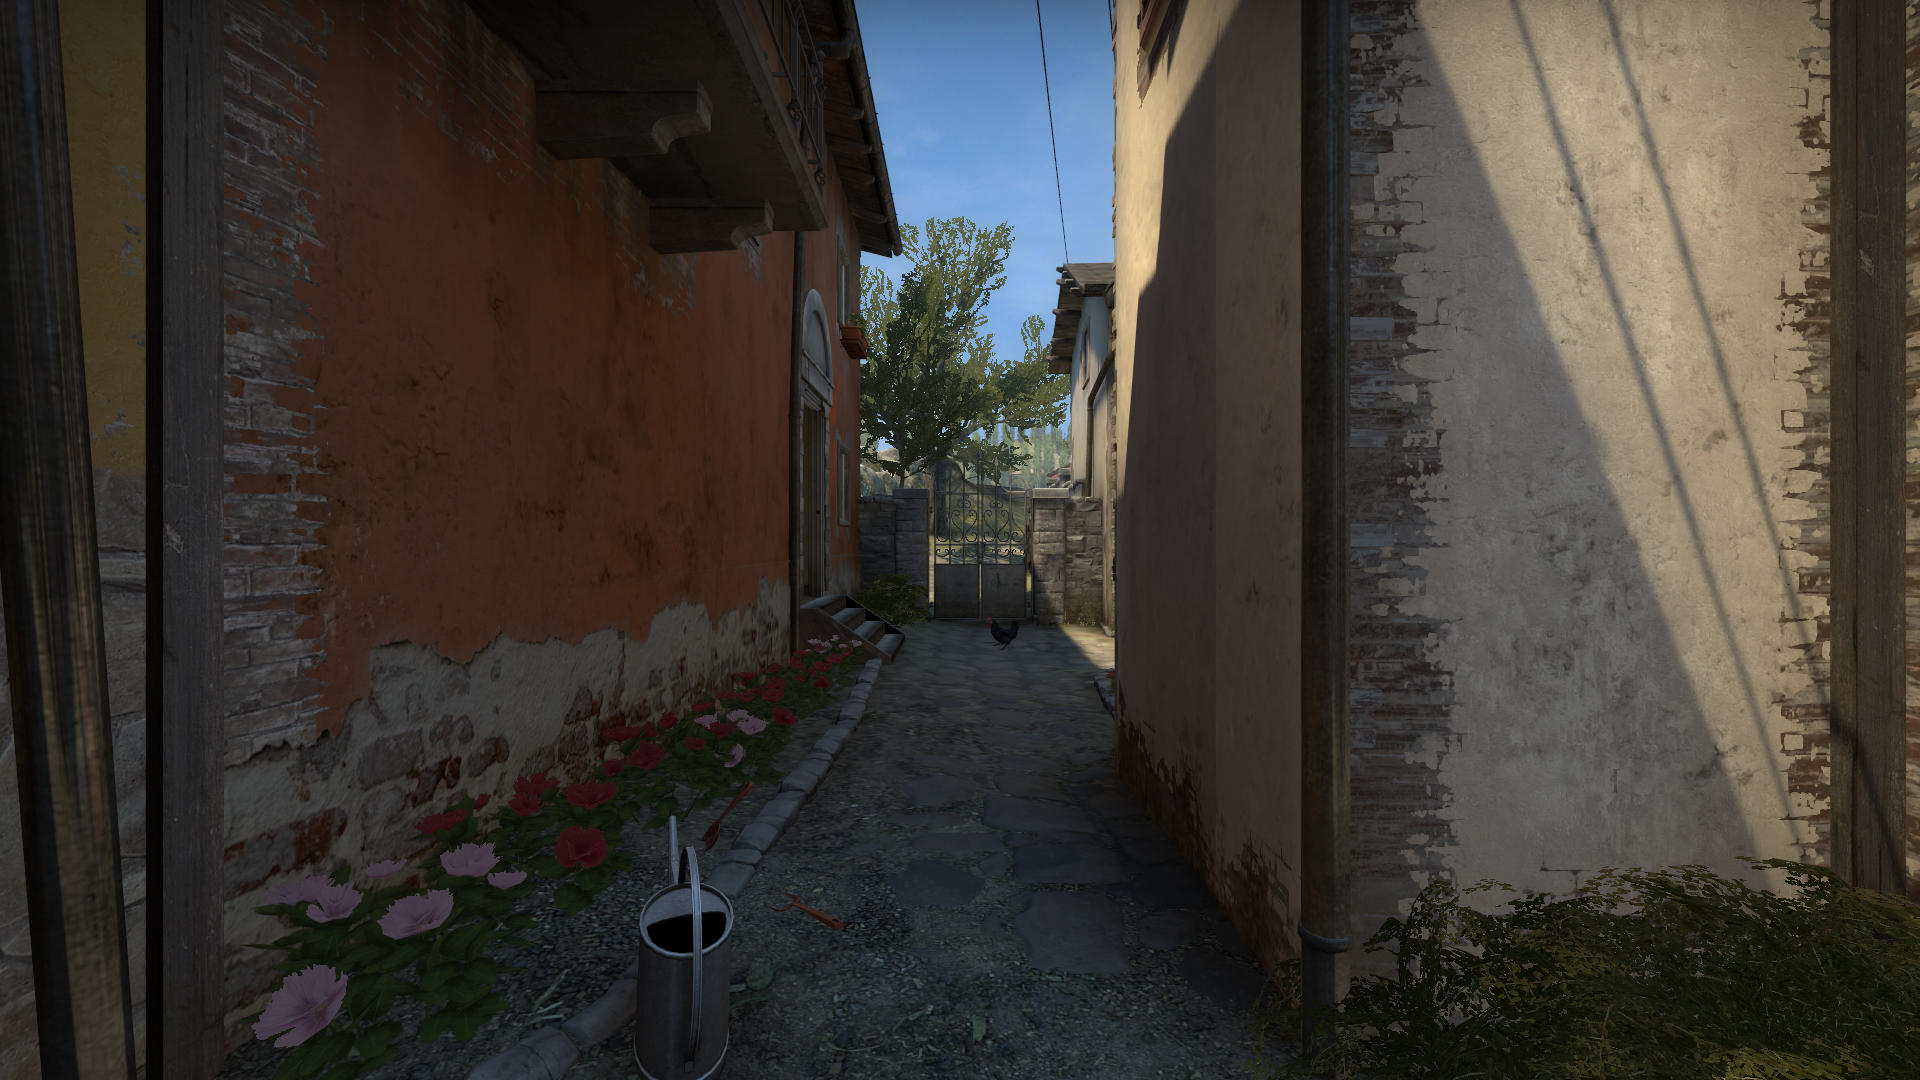
Map: de_inferno